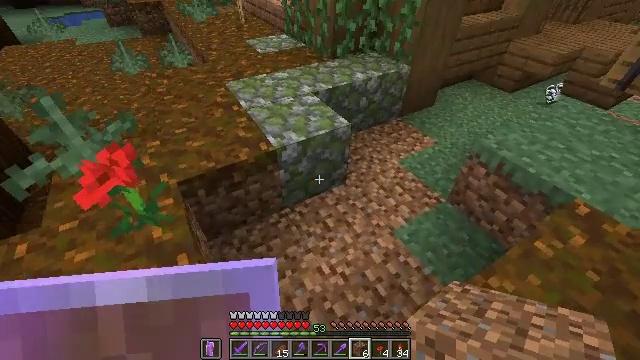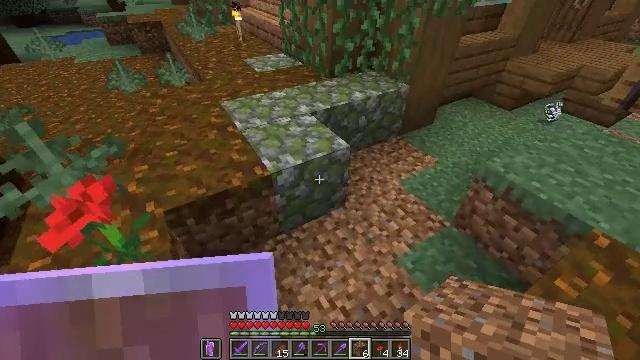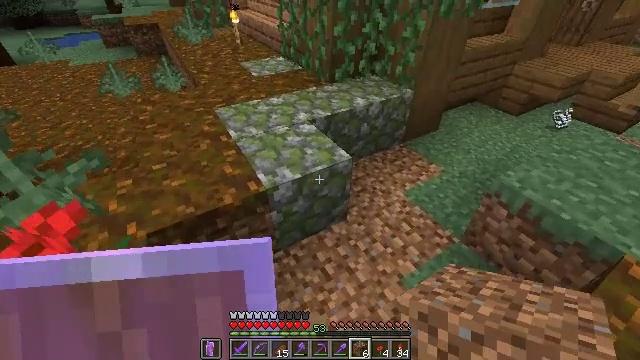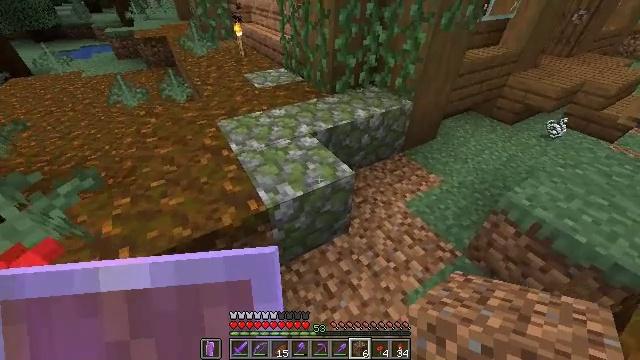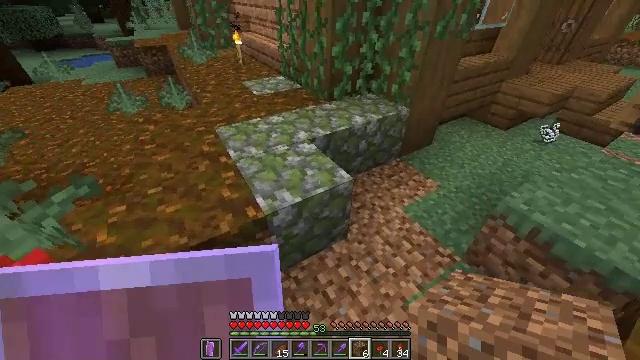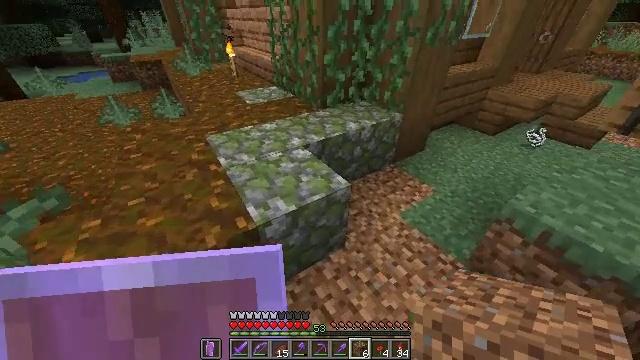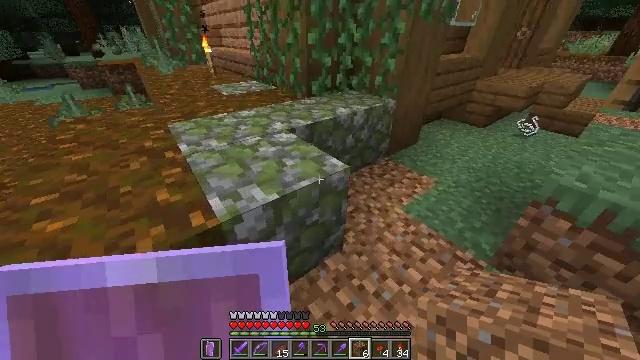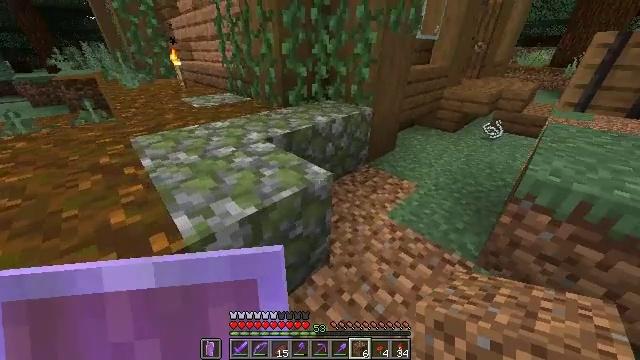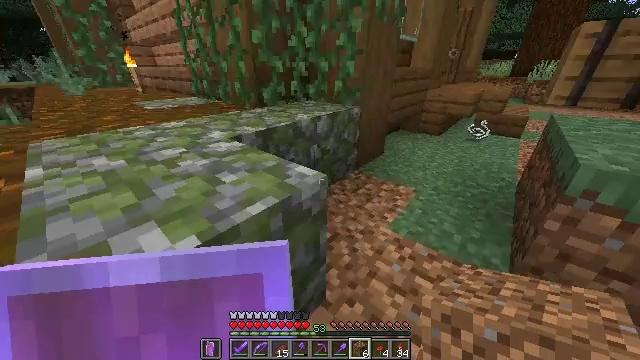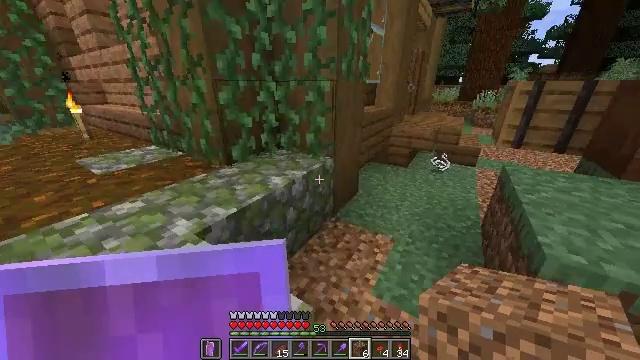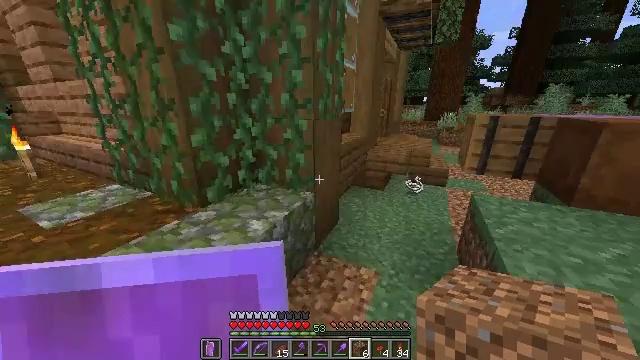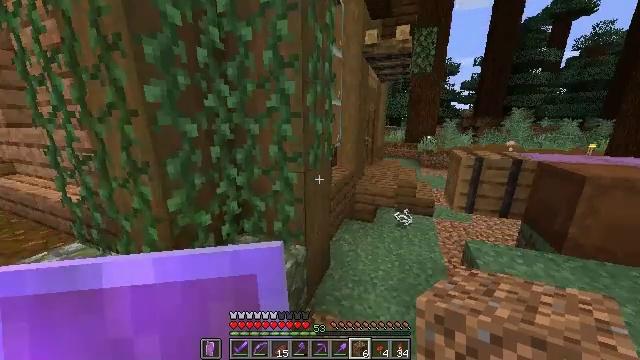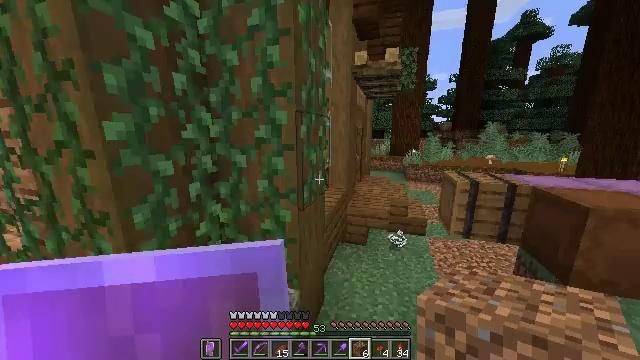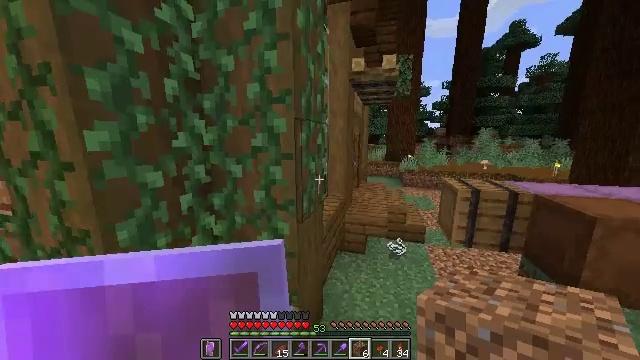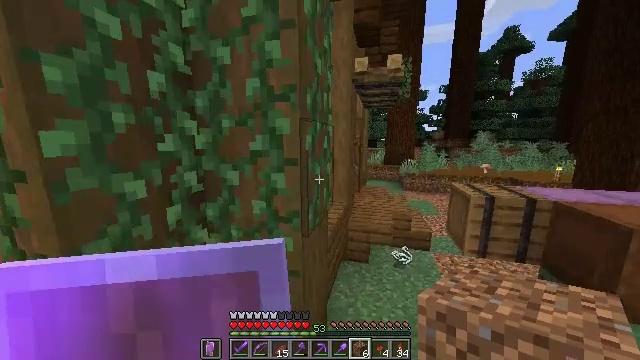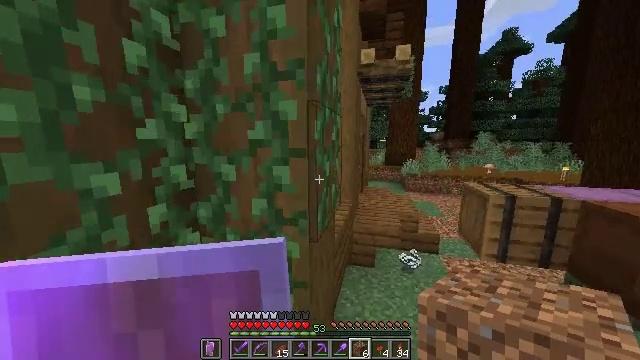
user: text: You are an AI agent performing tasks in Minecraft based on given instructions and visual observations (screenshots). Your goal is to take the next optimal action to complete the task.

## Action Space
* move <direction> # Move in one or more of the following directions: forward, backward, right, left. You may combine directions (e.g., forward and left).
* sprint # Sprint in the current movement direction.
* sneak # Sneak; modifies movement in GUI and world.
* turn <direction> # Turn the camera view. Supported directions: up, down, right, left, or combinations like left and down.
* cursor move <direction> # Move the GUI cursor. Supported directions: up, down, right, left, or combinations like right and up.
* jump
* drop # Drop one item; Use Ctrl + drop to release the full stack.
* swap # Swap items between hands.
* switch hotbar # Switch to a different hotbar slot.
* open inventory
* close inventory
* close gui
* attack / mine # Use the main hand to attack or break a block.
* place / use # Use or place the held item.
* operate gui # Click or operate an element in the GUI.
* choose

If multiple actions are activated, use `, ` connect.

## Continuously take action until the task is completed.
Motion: motion action
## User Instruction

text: Mine the glass pane carefully.
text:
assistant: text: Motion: move forward, turn up
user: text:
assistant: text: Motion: move forward, sprint
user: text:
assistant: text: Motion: move forward, sprint
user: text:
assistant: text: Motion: move forward, sprint, turn up
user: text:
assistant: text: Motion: move forward, sprint, turn right and up
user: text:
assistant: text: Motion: move forward, sprint, turn right and up
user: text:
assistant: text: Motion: move forward, sprint, turn right and up, jump
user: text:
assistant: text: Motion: move forward, sprint, turn right and up, jump
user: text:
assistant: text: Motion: move forward, sprint, turn right and up, jump
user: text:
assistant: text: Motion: move forward, sprint, turn right and up, jump
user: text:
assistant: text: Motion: move forward, sprint, turn right and up, jump
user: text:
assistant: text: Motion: move forward, sprint, turn right and up
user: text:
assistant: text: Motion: move forward, sprint, turn right and up
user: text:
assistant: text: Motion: move forward, sprint
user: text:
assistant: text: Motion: move forward, sprint
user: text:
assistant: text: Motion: move forward, sprint
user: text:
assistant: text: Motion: move forward, sprint
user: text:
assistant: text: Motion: move forward, sprint
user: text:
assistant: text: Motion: move forward, sprint
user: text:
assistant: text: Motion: move forward, sprint
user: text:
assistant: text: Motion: move forward, sprint
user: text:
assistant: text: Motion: move forward, sprint
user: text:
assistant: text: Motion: move forward, sprint, turn left and down
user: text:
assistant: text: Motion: move forward, sprint, turn left and down
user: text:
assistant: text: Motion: move forward, sprint, turn left and down
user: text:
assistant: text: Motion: move forward, sprint, turn left and down
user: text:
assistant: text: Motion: move forward, sprint
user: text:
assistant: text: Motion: move forward, sprint
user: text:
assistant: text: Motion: move forward, sprint
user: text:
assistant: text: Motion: move forward, sprint